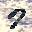
Label: 7